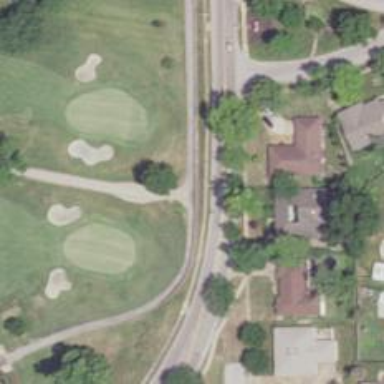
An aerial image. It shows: Asphalt path that serves as golf cartpath.